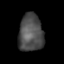
Tissue: lung
Cell type: B cells
Senescence score: 0.2185
Nuclear area (px): 908
Mean DAPI intensity: 77.448